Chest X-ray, AP view. Patient: 49 years old, sex F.
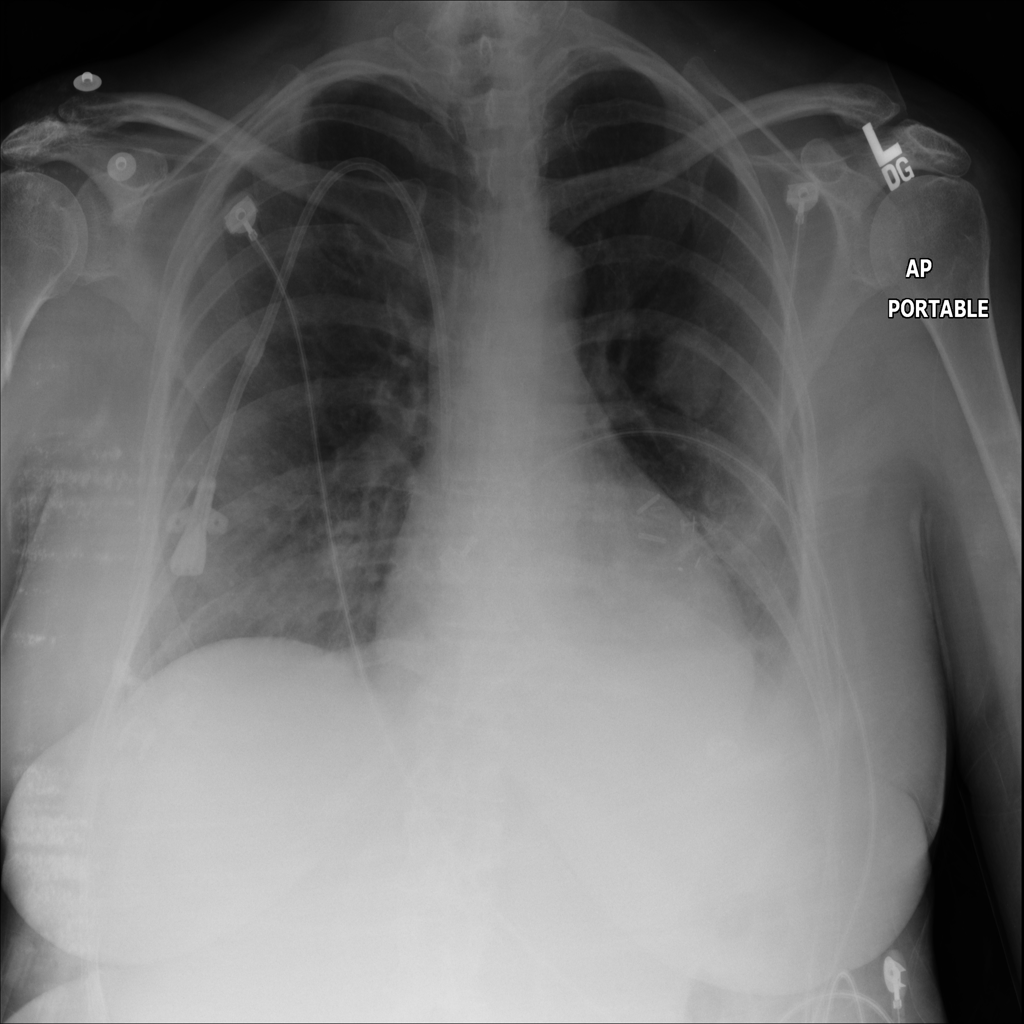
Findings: Atelectasis, Edema, Infiltration, Nodule